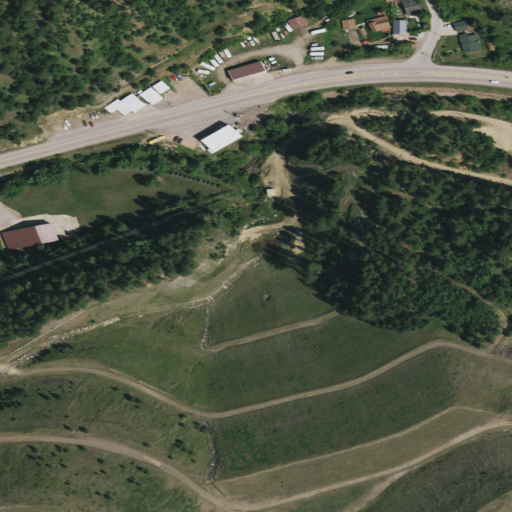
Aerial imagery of valley in South Dakota named Bobtail Gulch containing evergreen forest, low intensity development, medium intensity development, open development, and high intensity development